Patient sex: F
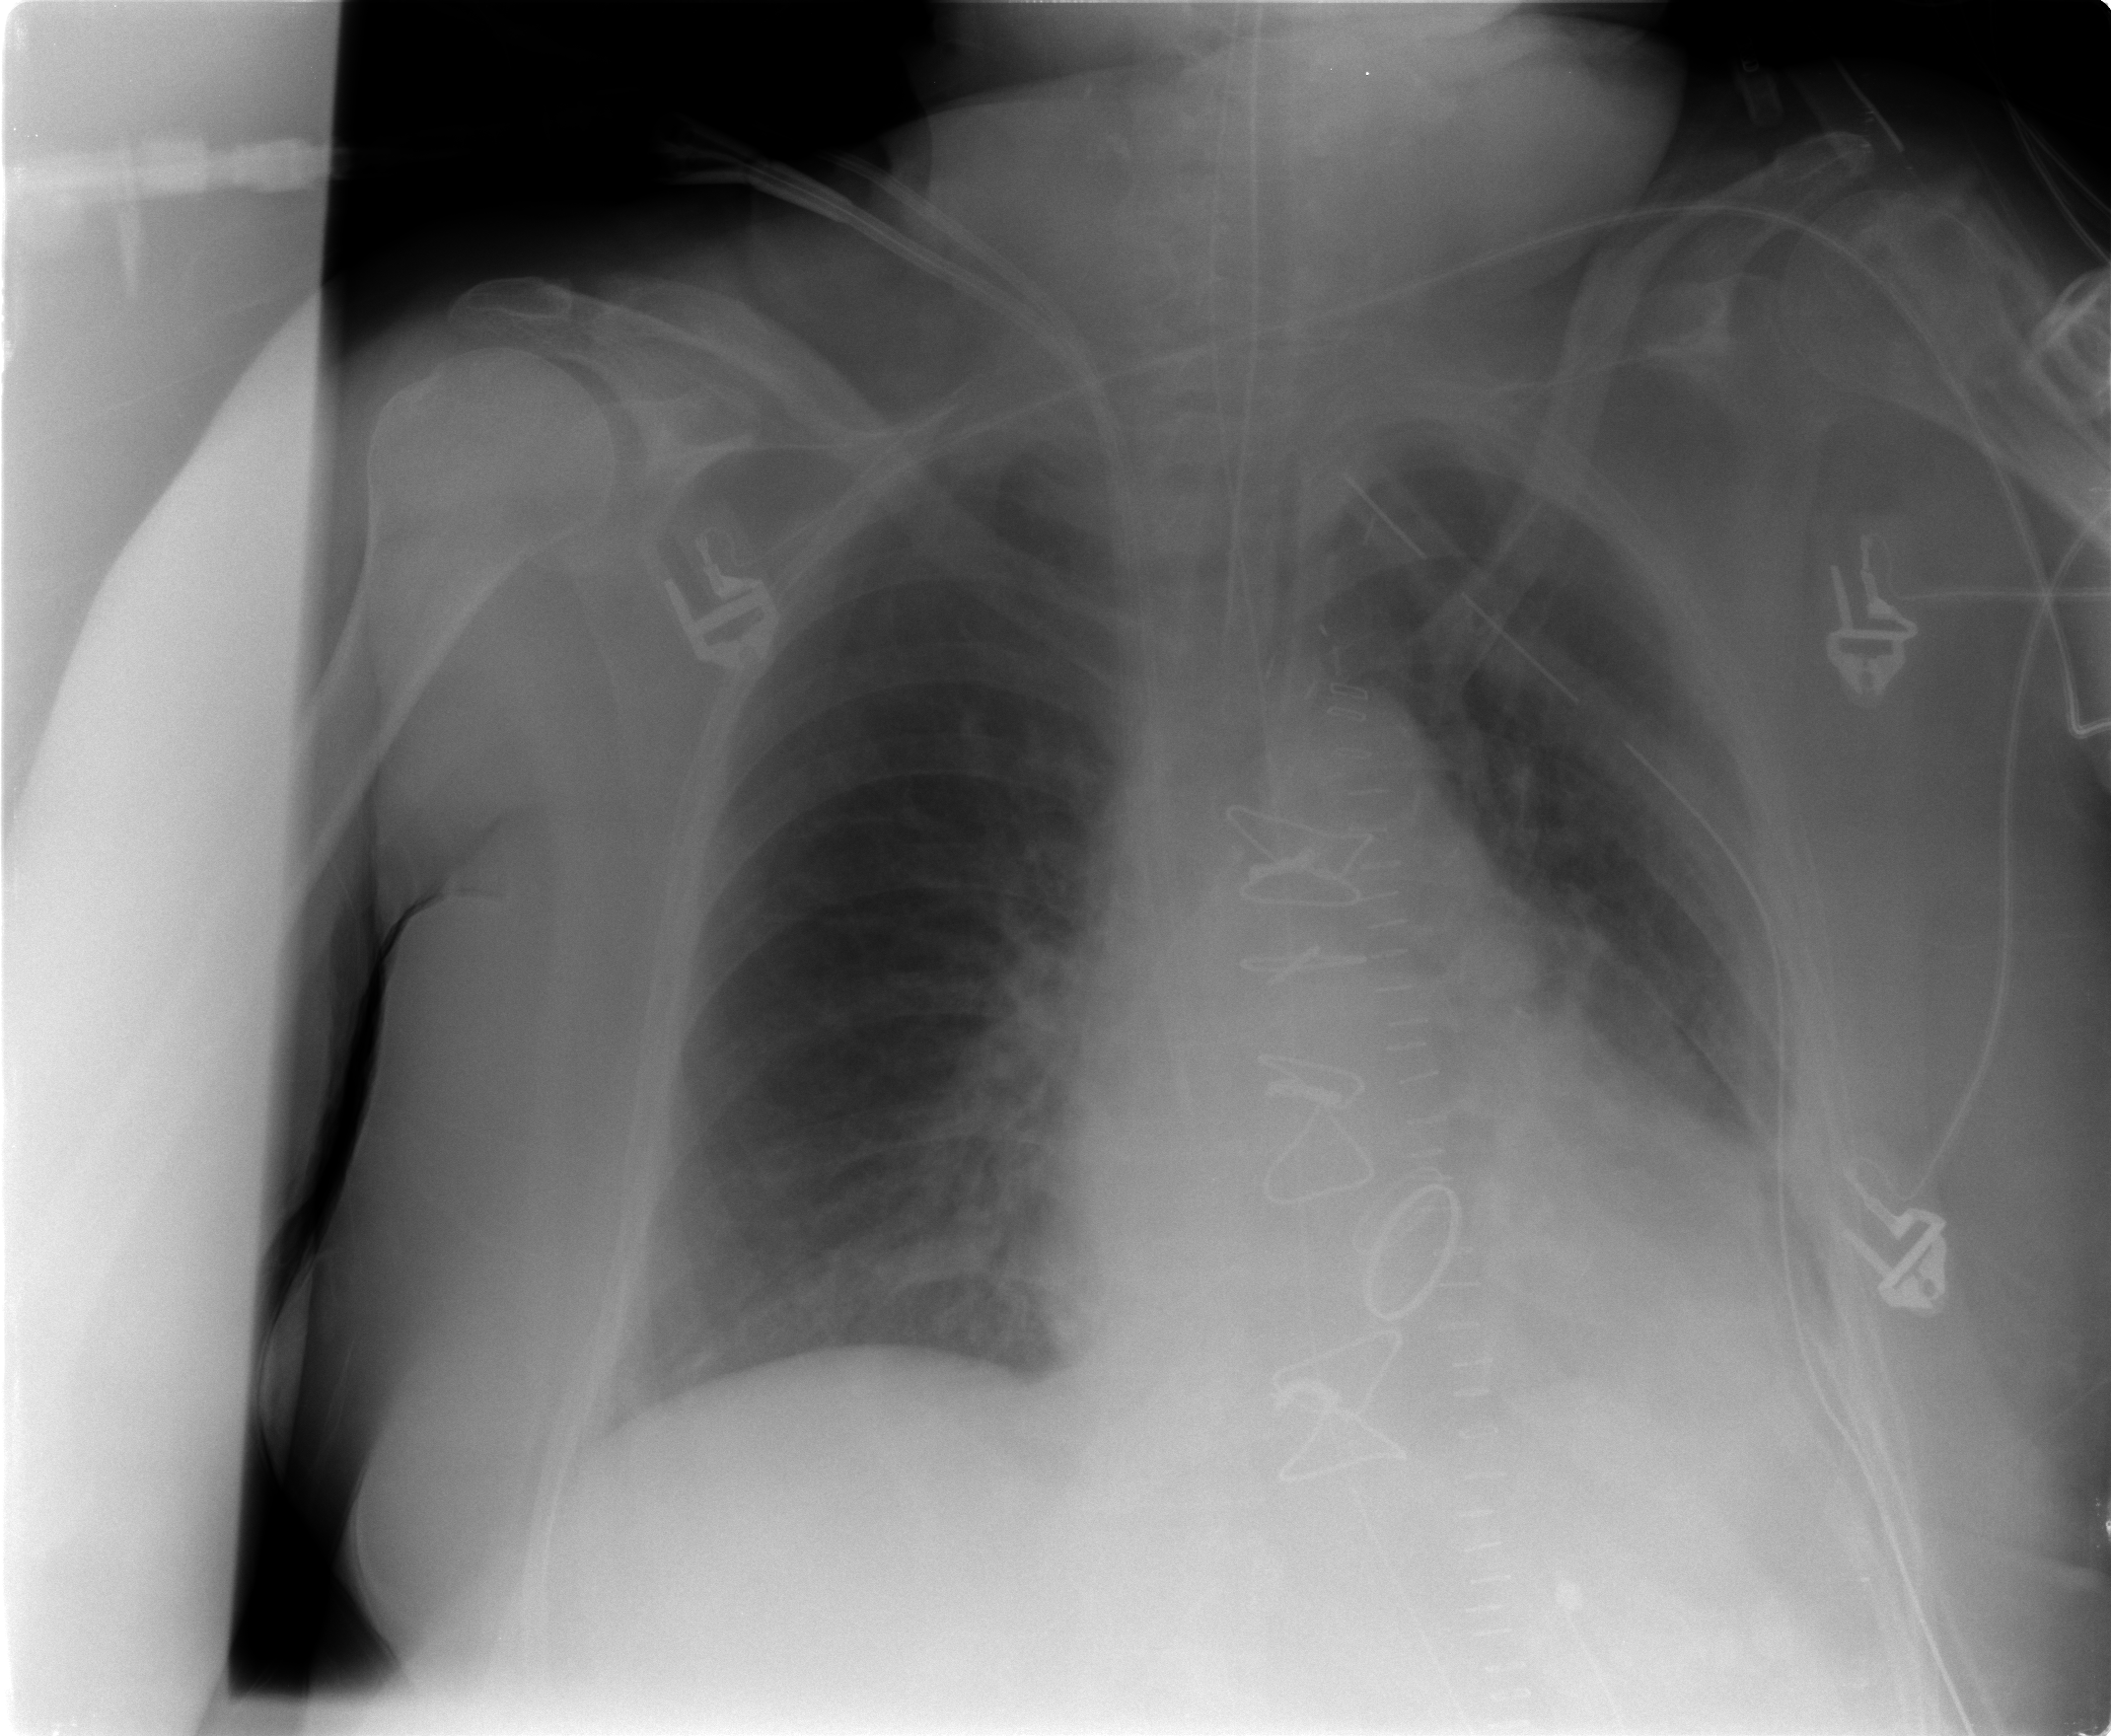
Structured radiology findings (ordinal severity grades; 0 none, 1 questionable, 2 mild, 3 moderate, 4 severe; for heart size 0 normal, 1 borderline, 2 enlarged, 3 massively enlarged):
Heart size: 0
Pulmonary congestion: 2
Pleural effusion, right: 0
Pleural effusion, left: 2
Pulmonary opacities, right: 0
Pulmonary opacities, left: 0
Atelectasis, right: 0
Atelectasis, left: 2